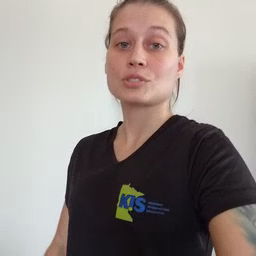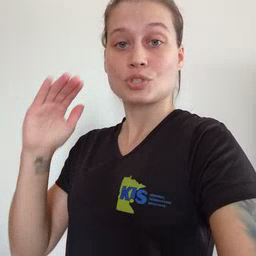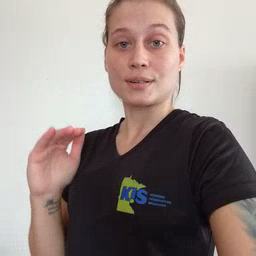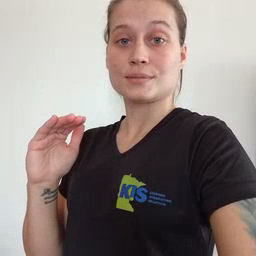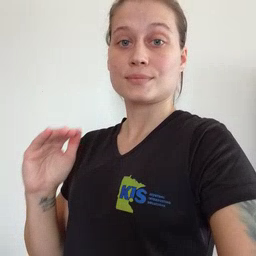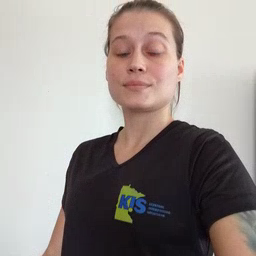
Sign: child